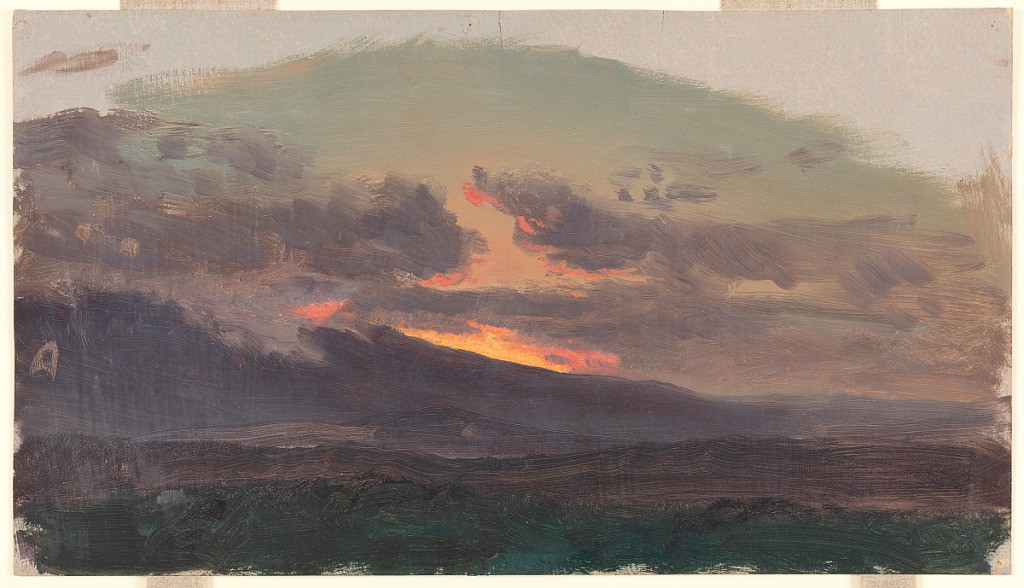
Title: Sunset across the Catskills, Hudson, New York
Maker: Frederic Edwin Church, American, 1826–1900
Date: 1870–80
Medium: Brush and oil on paperboard
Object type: Drawing
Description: Landscape sketch showing a view of a summer sunset behind the Catskills, likely from the artist's property near Hudson, New York. The last light of the setting sun vibrantly illuminates clouds near the horizon in fiery yellow and orange-red. Sky is a dark olive green while mountains are rendered in dark purple, and foreground in deep evergreen. Light blue ground visible along upper margin.